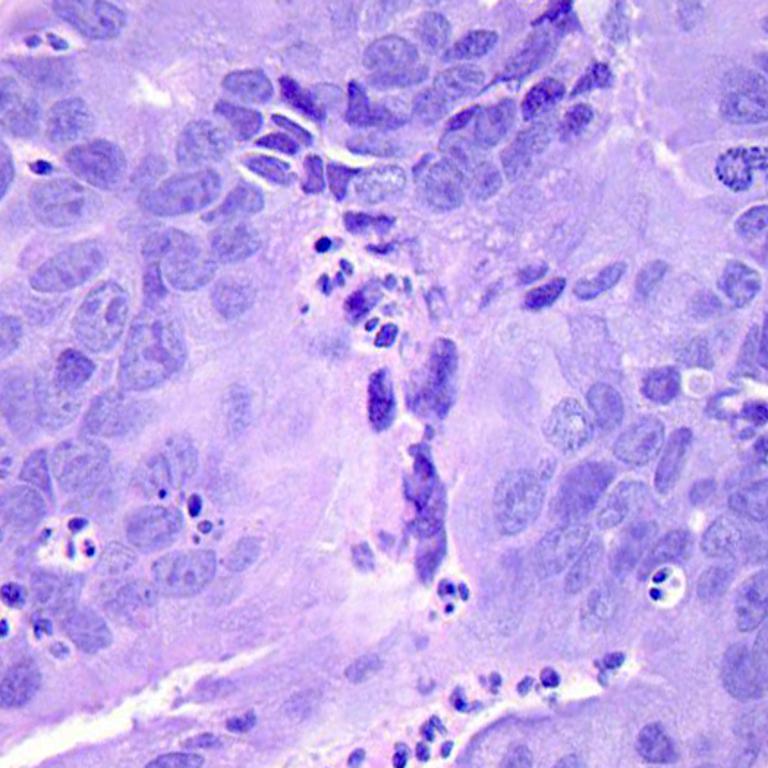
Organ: colon
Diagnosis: adenocarcinomas